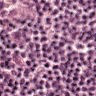
Metastatic tissue present: no